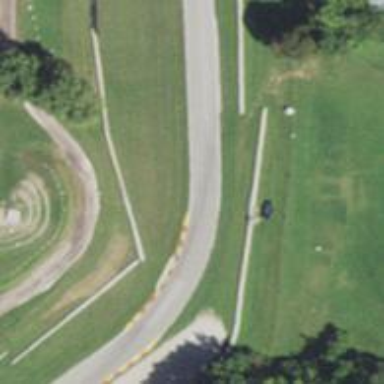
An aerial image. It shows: Raceway for motor sports.